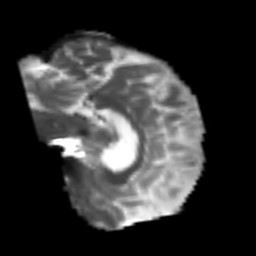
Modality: T2w
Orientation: sagittal
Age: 61
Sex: male
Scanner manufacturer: siemens
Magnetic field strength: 3 T
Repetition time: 4.999 s
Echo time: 0.07946 s